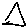
Label: triangle